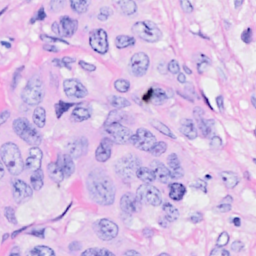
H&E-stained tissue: Breast